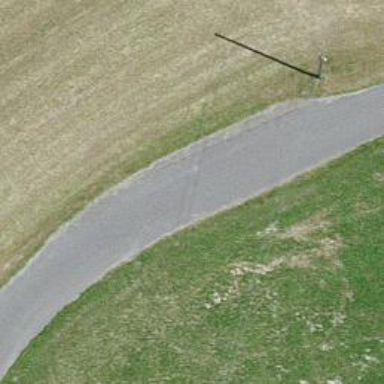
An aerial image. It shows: Passing place on the road.